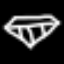
Label: diamond